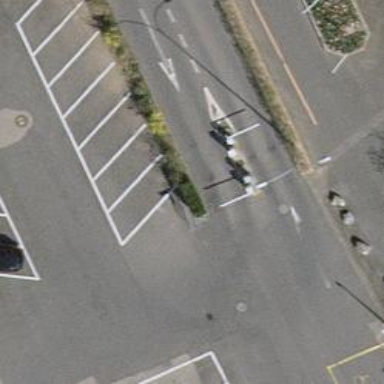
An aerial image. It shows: Lift gate barrier.